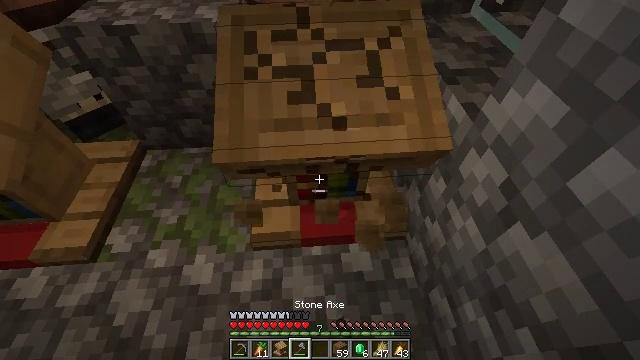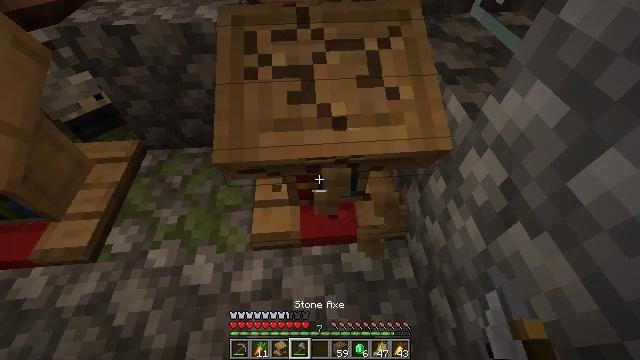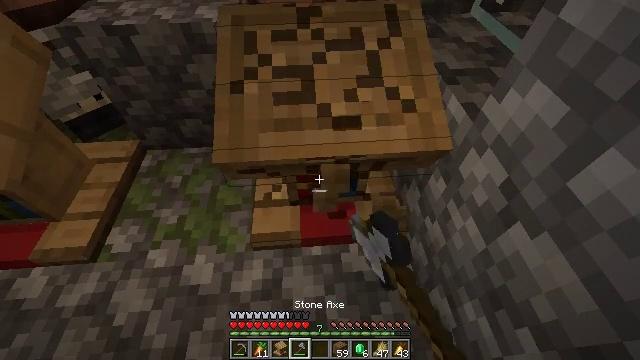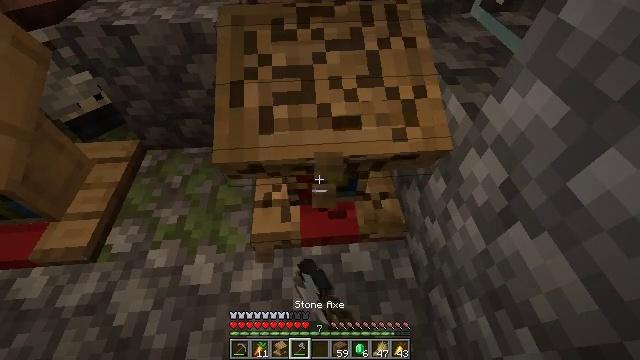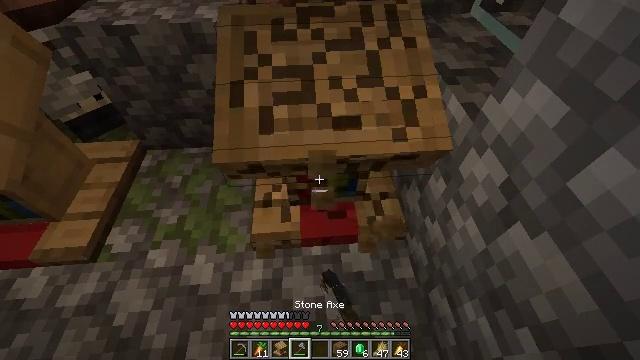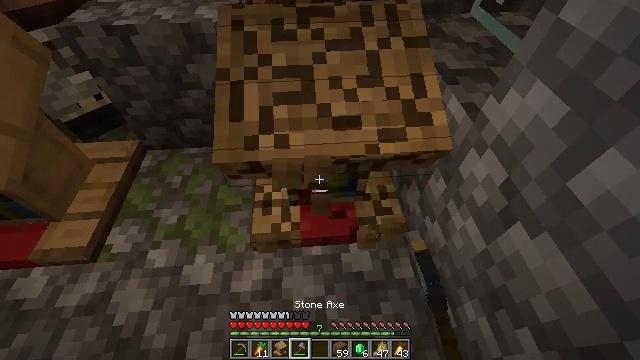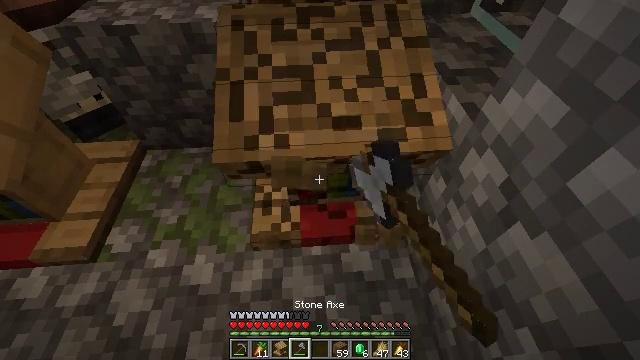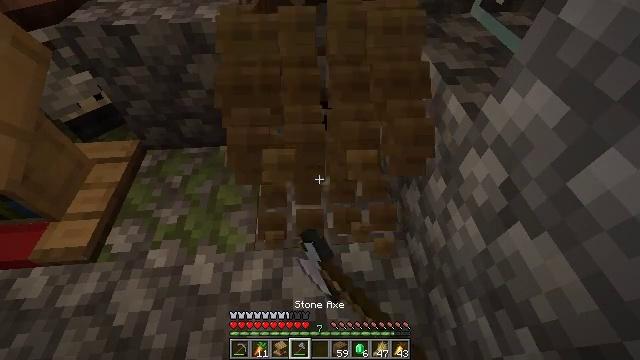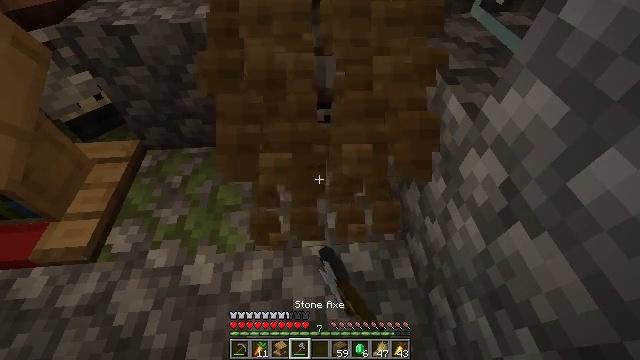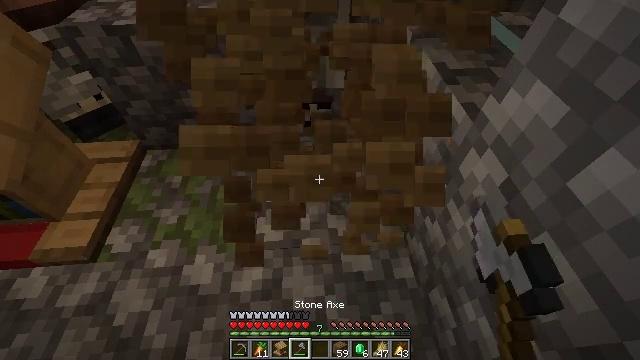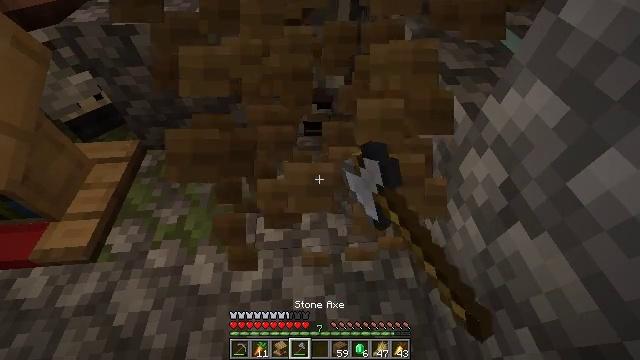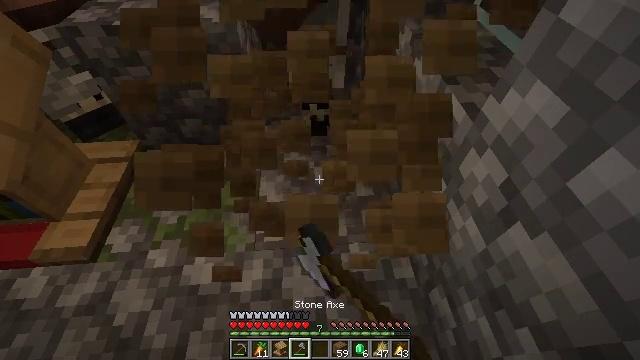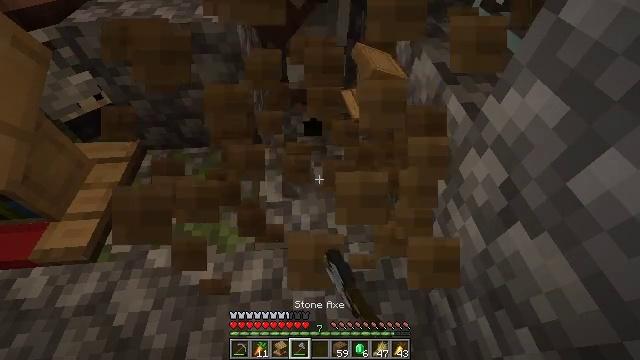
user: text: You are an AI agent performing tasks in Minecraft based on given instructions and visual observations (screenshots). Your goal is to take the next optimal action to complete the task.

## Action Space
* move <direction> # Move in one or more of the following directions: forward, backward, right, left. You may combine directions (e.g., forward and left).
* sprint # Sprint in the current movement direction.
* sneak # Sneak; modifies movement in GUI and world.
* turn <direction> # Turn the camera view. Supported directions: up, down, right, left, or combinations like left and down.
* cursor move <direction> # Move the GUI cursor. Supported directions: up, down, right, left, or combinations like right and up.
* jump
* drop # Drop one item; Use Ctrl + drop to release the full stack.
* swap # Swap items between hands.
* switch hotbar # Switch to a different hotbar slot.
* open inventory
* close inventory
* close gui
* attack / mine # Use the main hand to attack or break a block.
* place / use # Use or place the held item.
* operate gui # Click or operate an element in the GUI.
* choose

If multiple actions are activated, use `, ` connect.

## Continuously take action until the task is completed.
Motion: motion action
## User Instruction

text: Collect the lectern by destroying it.
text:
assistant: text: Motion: attack / mine
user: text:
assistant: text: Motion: attack / mine
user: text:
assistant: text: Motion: attack / mine
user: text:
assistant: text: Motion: attack / mine
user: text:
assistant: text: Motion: attack / mine
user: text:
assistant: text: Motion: attack / mine
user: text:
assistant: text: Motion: attack / mine
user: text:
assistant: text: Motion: attack / mine
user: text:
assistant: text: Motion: attack / mine
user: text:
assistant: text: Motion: attack / mine
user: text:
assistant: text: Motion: attack / mine
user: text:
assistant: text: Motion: attack / mine
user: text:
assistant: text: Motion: no_op